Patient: sex M, age 65
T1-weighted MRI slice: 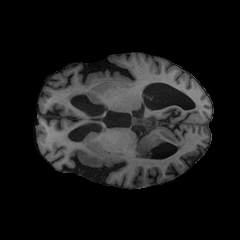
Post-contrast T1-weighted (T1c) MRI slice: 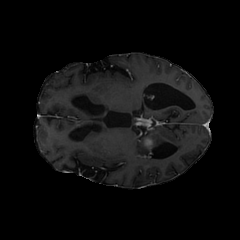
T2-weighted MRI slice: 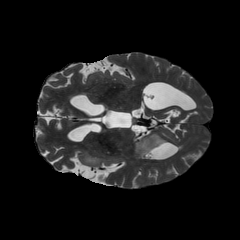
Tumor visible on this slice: yes
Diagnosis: Glioblastoma, IDH-wildtype
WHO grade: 4